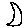
Label: moon